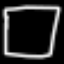
Label: square